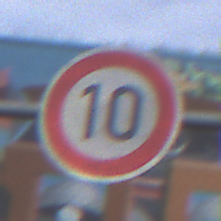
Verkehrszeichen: Geschwindigkeit10
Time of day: MorningAfternoon
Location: Outdoor (Urban)
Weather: PartlyCloudy
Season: NotSpecified
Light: Natural